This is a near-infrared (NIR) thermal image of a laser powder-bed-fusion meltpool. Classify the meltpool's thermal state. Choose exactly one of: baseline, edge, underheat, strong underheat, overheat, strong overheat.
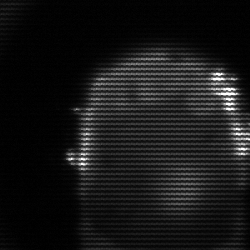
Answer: baseline